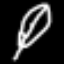
Label: leaf